Question: what is the error?
is wrong ?
They can not help understand

<URL>
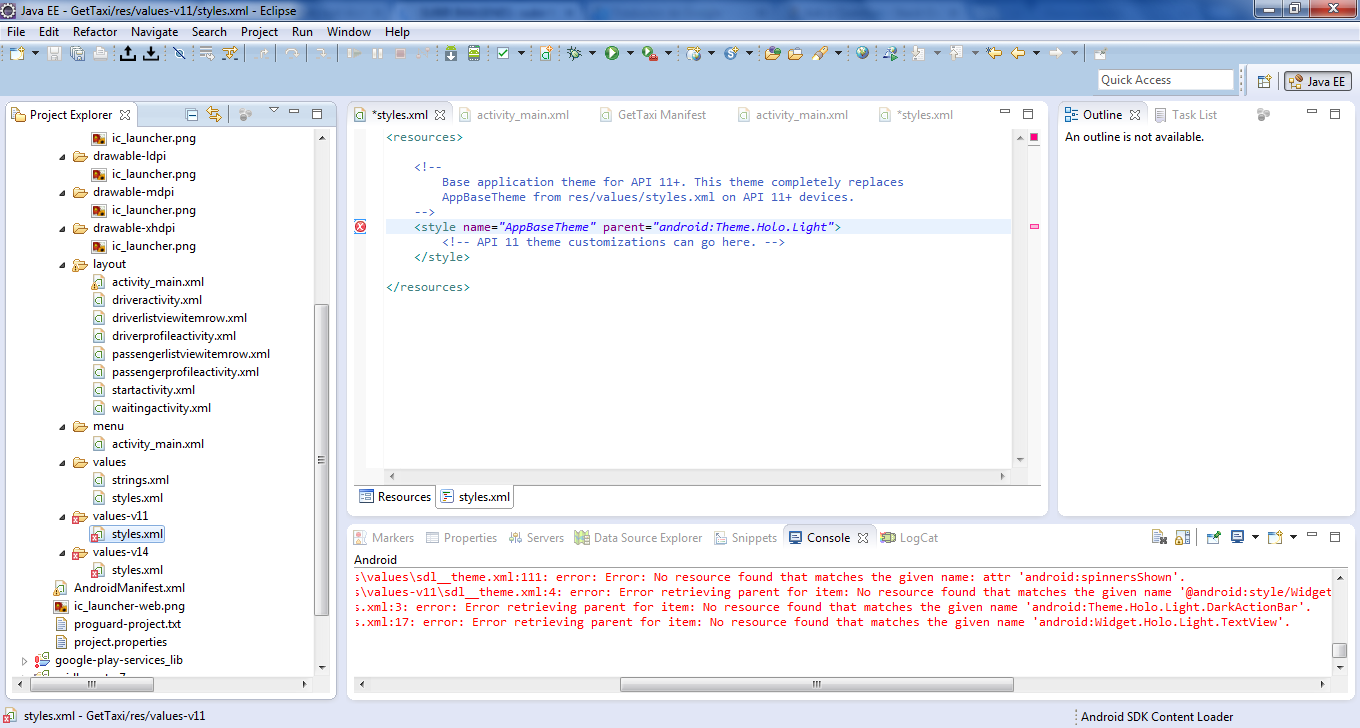
Answer: Replace the current parent value with : '"android:style/Theme.Holo.Light"'
You're just using '"android:Theme.Holo.Light"' which is incorrect.